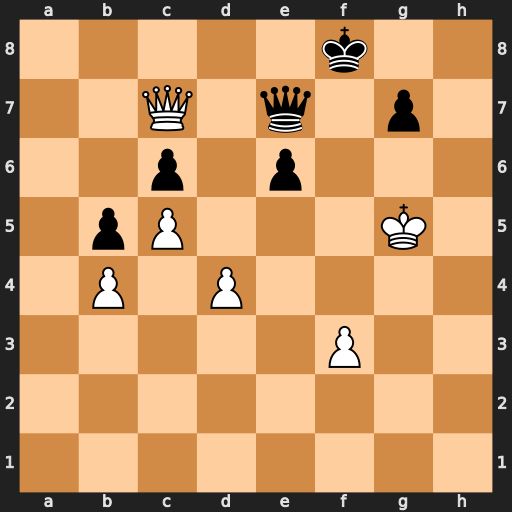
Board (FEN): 5k2/2Q1q1p1/2p1p3/1pP3K1/1P1P4/5P2/8/8
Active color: w
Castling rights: -
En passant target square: -
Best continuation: Qxe7+ Kxe7 Kg6 Kf8 f4 Kg8 f5 exf5 d5 Kf8 dxc6